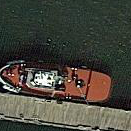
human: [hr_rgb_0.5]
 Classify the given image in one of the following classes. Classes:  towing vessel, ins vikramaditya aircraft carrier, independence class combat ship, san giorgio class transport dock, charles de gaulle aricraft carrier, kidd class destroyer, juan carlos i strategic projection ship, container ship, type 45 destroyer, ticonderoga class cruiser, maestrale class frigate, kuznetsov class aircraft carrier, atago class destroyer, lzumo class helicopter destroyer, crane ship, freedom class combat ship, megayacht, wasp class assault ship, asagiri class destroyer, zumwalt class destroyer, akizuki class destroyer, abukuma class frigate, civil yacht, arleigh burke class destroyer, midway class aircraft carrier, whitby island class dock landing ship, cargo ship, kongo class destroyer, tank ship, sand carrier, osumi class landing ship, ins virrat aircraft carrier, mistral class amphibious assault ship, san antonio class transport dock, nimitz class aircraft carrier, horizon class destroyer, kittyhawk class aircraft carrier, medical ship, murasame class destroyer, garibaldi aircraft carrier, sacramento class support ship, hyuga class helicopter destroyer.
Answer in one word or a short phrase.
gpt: Towing vessel